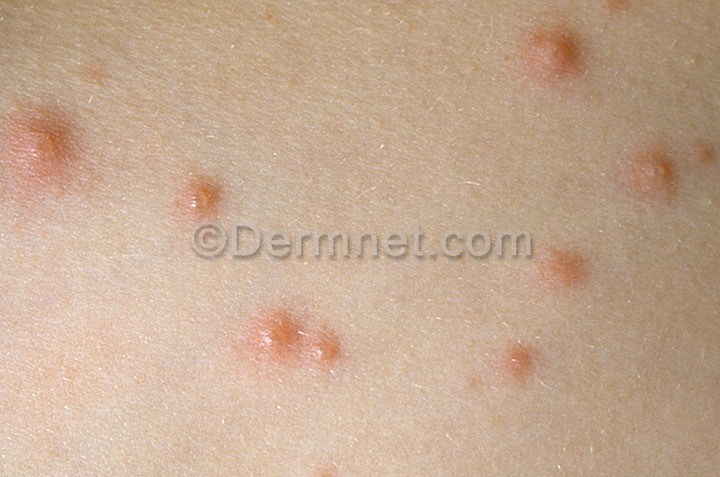
Disease: Warts Molluscum and other Viral Infections